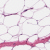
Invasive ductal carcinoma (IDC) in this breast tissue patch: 0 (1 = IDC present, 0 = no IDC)